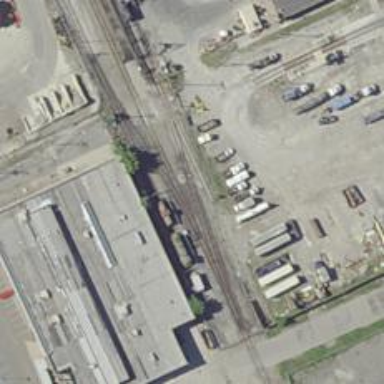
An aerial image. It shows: Rail spur service.